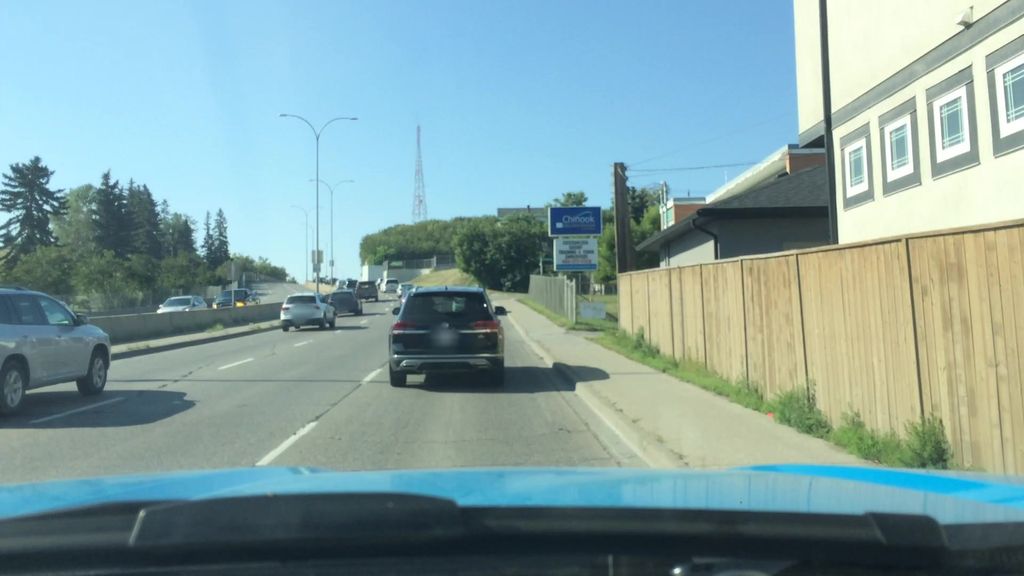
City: calgary